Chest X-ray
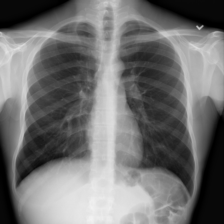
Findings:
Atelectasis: negative
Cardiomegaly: negative
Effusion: negative
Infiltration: negative
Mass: negative
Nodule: negative
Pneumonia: negative
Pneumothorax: negative
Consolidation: negative
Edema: negative
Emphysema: negative
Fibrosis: negative
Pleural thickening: negative
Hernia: negative